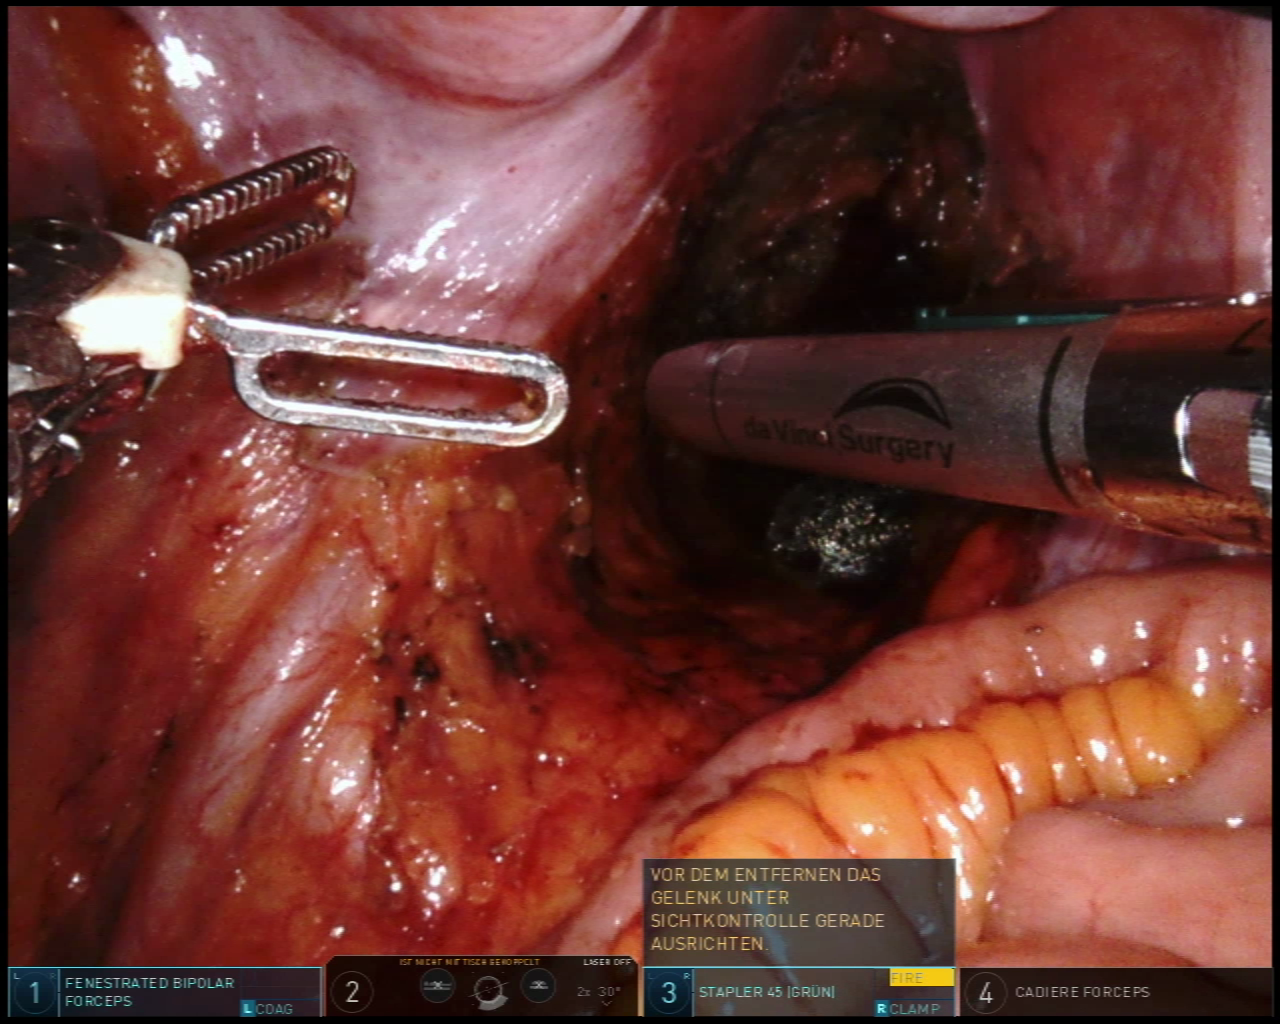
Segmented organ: ureter
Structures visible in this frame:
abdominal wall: yes
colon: no
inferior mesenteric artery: no
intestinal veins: no
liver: no
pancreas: no
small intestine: yes
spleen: no
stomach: no
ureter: yes
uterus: no
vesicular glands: no